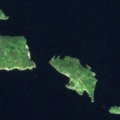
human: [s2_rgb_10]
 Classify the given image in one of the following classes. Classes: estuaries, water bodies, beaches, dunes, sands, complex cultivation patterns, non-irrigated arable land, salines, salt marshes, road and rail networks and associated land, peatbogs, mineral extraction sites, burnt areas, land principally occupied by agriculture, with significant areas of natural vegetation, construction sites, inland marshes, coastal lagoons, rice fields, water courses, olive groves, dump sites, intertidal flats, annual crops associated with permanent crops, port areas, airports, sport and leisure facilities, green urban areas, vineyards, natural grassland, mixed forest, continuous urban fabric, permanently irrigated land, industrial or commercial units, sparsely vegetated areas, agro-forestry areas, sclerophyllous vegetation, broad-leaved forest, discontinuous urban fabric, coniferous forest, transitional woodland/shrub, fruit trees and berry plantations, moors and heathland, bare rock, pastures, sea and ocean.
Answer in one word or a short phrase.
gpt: coniferous forest, water bodies